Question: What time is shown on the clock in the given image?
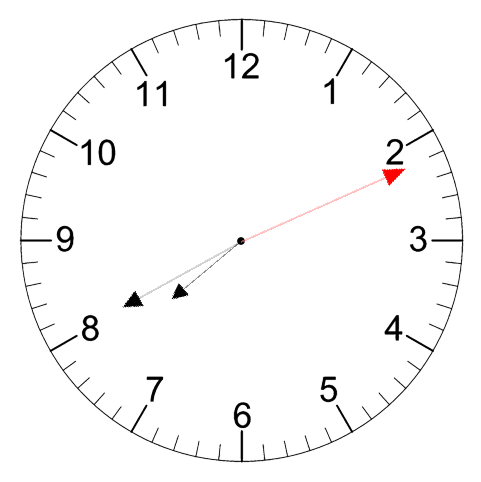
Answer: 07:40:11